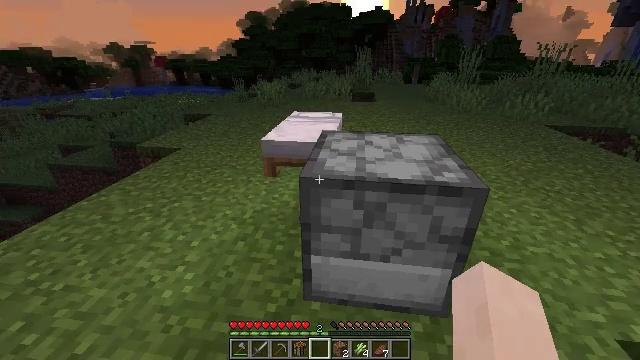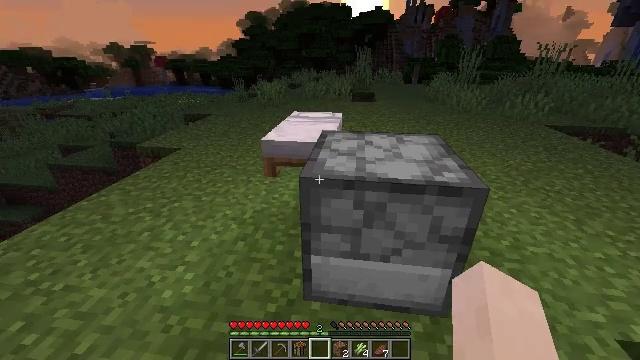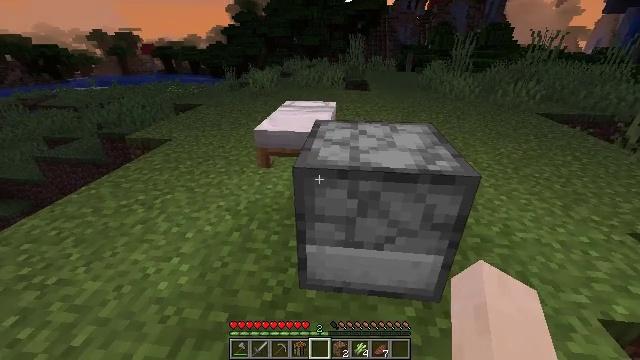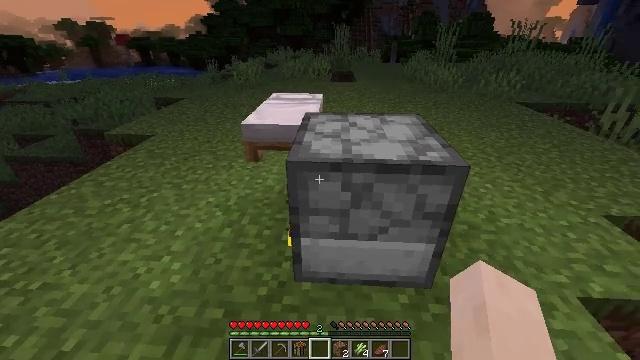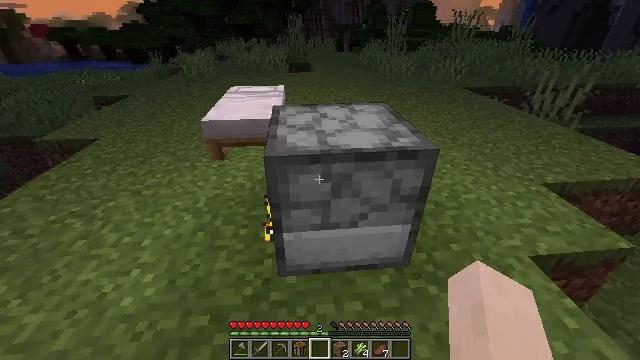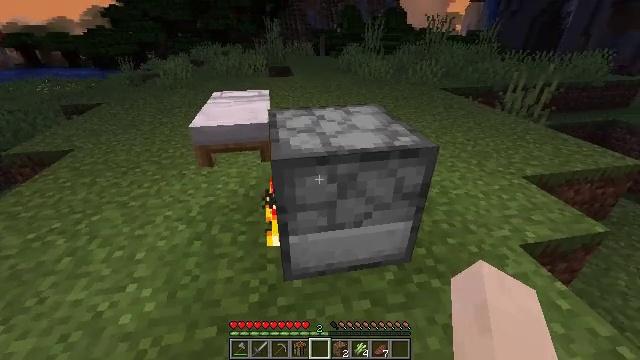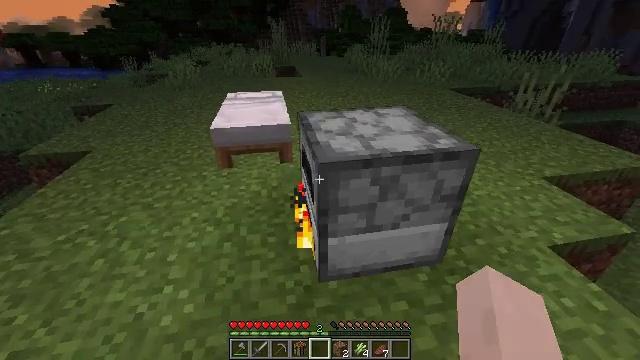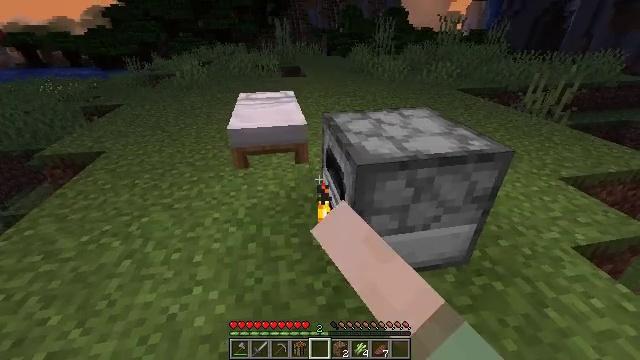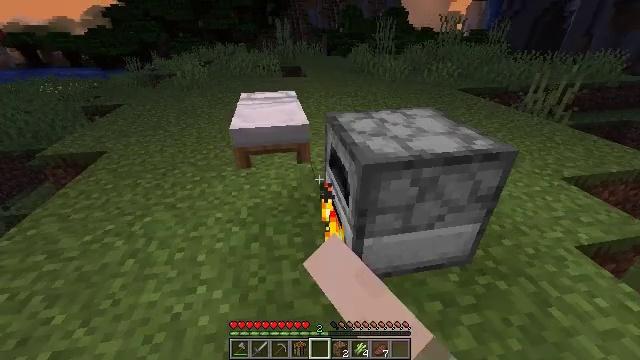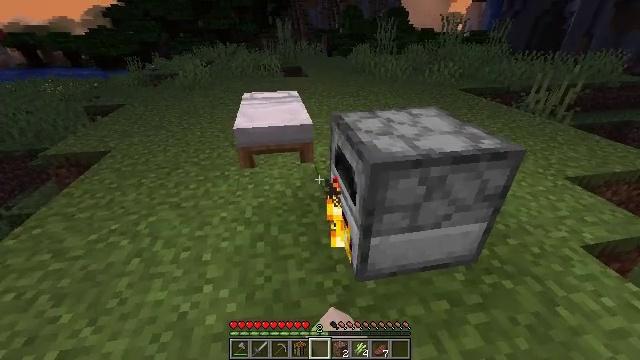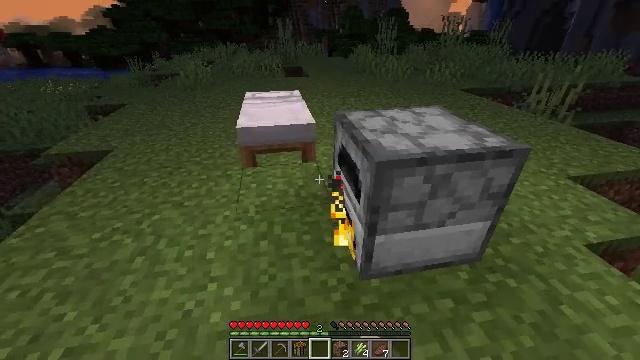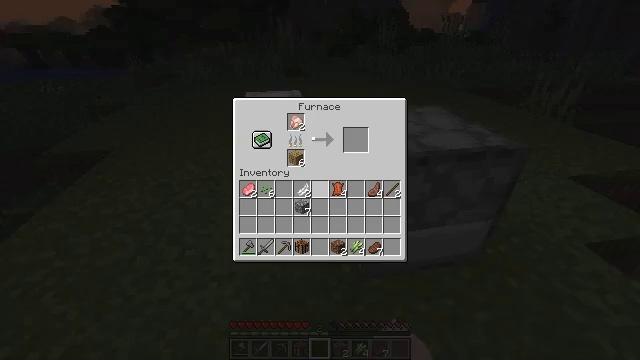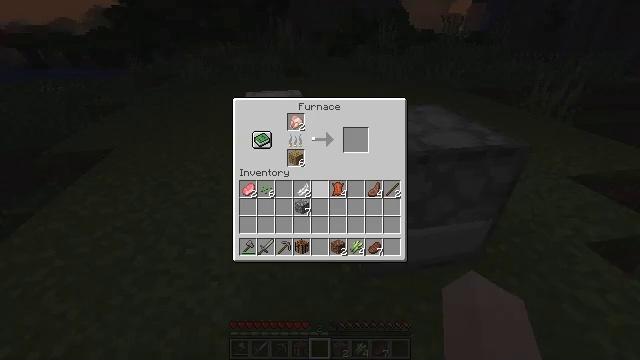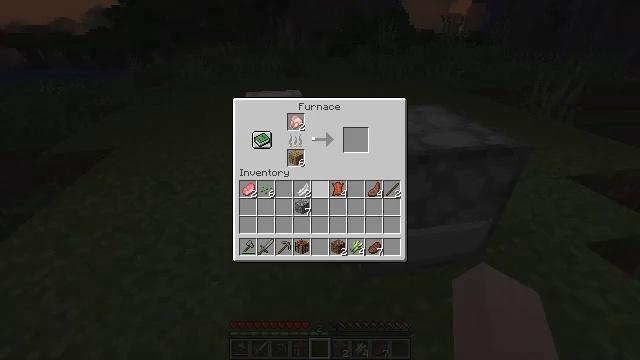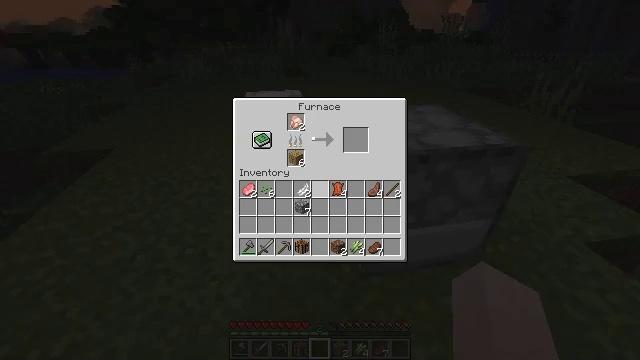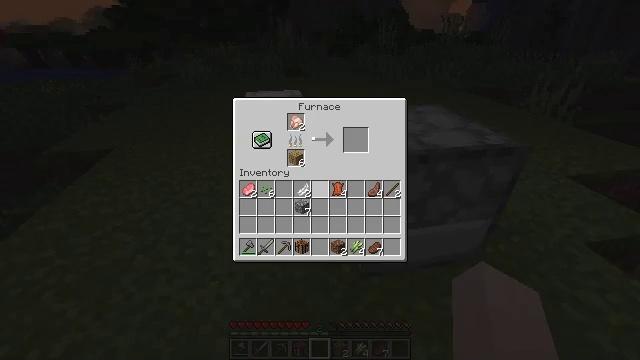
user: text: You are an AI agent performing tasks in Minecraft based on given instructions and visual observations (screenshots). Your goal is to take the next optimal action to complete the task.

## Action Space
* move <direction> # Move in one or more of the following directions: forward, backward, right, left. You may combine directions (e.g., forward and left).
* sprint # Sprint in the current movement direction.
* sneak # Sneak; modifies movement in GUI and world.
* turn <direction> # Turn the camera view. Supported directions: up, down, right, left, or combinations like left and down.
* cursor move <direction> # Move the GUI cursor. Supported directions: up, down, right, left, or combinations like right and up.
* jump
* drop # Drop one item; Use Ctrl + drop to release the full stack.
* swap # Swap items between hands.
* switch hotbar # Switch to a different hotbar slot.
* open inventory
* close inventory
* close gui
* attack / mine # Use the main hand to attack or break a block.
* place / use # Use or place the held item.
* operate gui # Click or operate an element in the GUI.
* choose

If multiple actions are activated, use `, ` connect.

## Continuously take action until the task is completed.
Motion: motion action
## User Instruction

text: Open the furnace to cook raw chicken into cooked chicken.
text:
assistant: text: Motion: no_op
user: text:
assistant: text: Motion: turn right and down
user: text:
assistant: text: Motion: move left, turn right and down
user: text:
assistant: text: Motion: move left, turn right and down
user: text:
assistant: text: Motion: move left, turn right
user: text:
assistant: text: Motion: move left, use / place
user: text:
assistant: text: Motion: use / place
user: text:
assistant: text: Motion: use / place
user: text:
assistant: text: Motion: no_op
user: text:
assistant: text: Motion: no_op
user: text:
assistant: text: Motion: open gui
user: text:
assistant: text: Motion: no_op
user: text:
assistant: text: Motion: no_op
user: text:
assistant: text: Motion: no_op
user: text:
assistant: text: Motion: no_op
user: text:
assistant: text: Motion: cursor move right
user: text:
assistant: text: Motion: cursor move right
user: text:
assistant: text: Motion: no_op
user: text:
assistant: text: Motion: no_op
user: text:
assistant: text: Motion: no_op
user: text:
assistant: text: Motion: cursor move left and up
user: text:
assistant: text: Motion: cursor move left
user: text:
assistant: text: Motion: cursor move left
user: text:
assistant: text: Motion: no_op
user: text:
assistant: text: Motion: no_op
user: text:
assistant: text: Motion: no_op
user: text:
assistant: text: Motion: no_op
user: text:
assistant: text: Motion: no_op
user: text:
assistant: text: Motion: no_op
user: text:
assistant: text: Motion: no_op